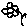
Label: flower